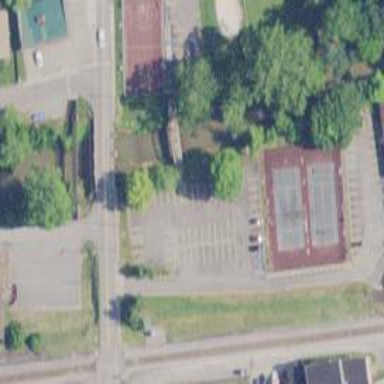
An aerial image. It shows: Footway on bridge.